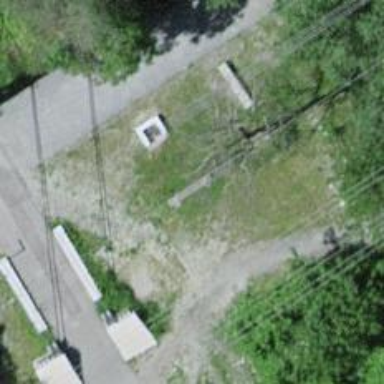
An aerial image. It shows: Bench for seating.